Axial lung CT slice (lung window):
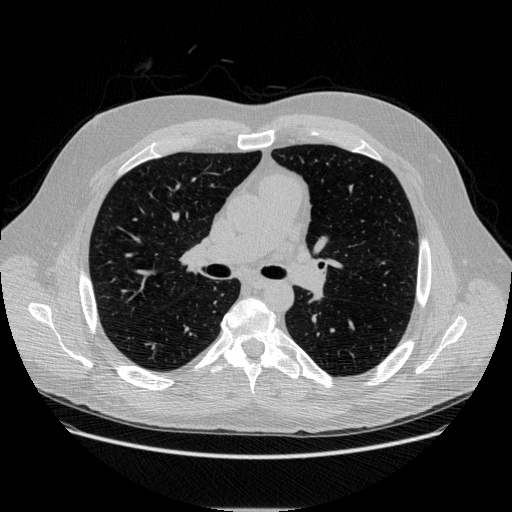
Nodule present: no